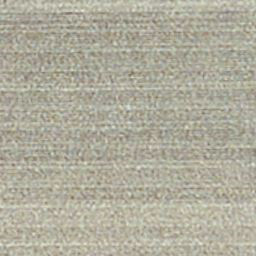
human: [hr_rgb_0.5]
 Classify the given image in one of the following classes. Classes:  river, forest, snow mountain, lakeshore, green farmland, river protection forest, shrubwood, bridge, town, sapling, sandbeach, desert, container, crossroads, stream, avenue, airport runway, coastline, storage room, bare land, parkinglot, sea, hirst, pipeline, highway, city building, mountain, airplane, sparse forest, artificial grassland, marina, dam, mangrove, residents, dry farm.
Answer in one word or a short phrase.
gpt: dry farm